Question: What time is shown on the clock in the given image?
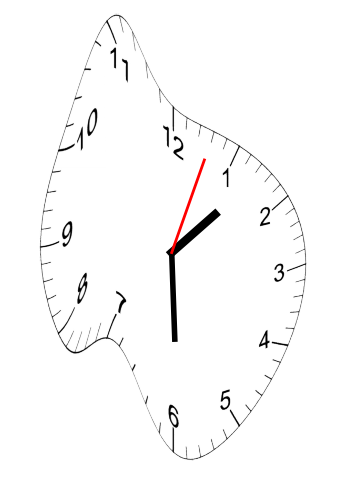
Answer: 01:30:03